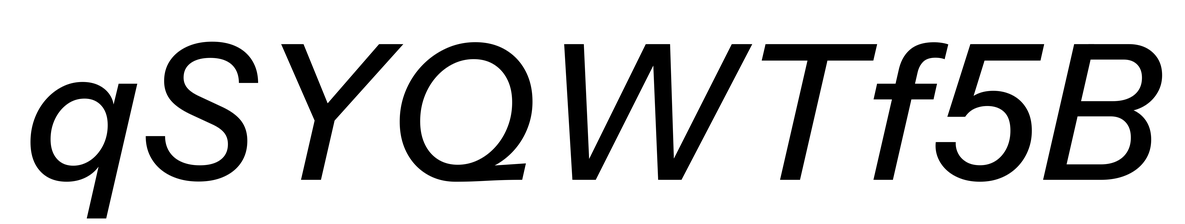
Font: InstrumentSans-Italic_Medium_Italic